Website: walmart
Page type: billing-address
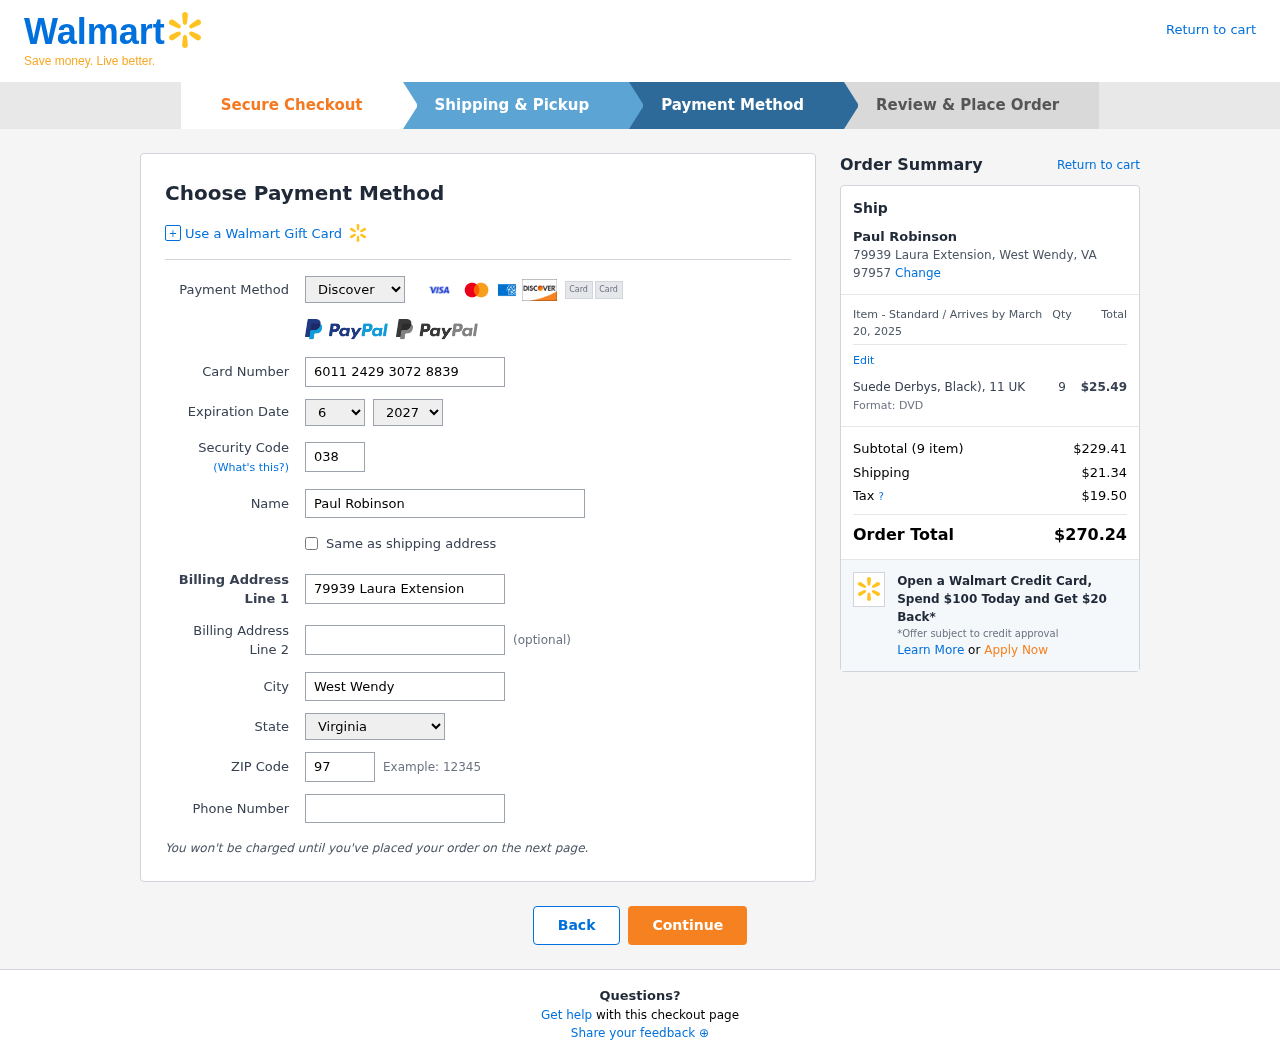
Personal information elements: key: PII_CARD_CVV
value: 038
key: PII_CARD_EXPIRY_MONTH
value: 06
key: PII_CARD_EXPIRY_YEAR
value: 27
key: PII_CARD_NUMBER
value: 6011 2429 3072 8839
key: PII_CARD_TYPE
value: Discover
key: PII_CITY
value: West Wendy
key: PII_CITY_STATE_ZIP
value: West Wendy, VA 97957
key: PII_FULLNAME
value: Paul Robinson
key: PII_PHONE
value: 7596275142
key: PII_POSTCODE
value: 97957
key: PII_STATE
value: Virginia
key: PII_STREET
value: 79939 Laura Extension
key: PII_FULLNAME2
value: Paul Robinson
Product elements: key: PRODUCT1_NAME
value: Suede Derbys, Black), 11 UK
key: PRODUCT1_PRICE
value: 25.49
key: PRODUCT1_QUANTITY
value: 9
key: PRODUCT1_DESC
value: Format: DVD
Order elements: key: ORDER_DELIVERY_DATE
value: March 20, 2025
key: ORDER_NUM_ITEMS
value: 9
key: ORDER_SUBTOTAL
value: $229.41
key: ORDER_SHIPPING_COST
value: $21.34
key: ORDER_TAX
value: $19.50
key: ORDER_TOTAL
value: $270.24